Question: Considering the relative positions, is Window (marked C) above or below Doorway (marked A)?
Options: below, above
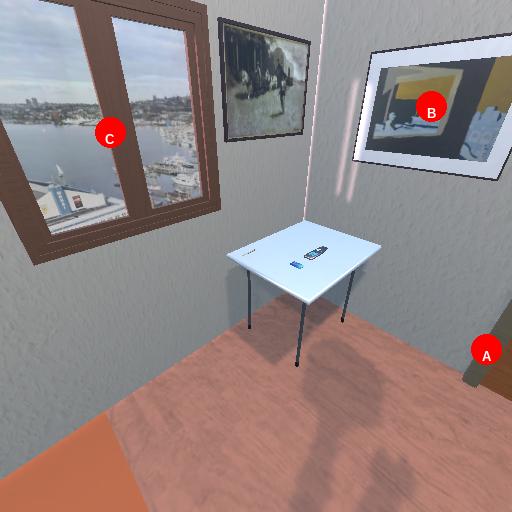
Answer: below